Interaction volume radius: 5 \u00c5
Interaction volume height: 40 \u00c5
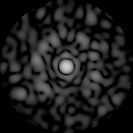
Disorder parameter: 0.8418